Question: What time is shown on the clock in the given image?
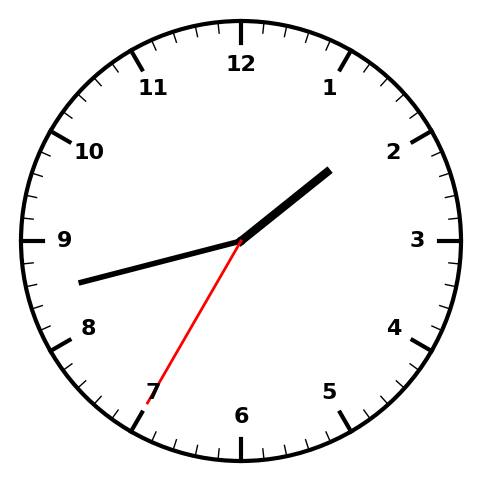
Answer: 01:42:35